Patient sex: M
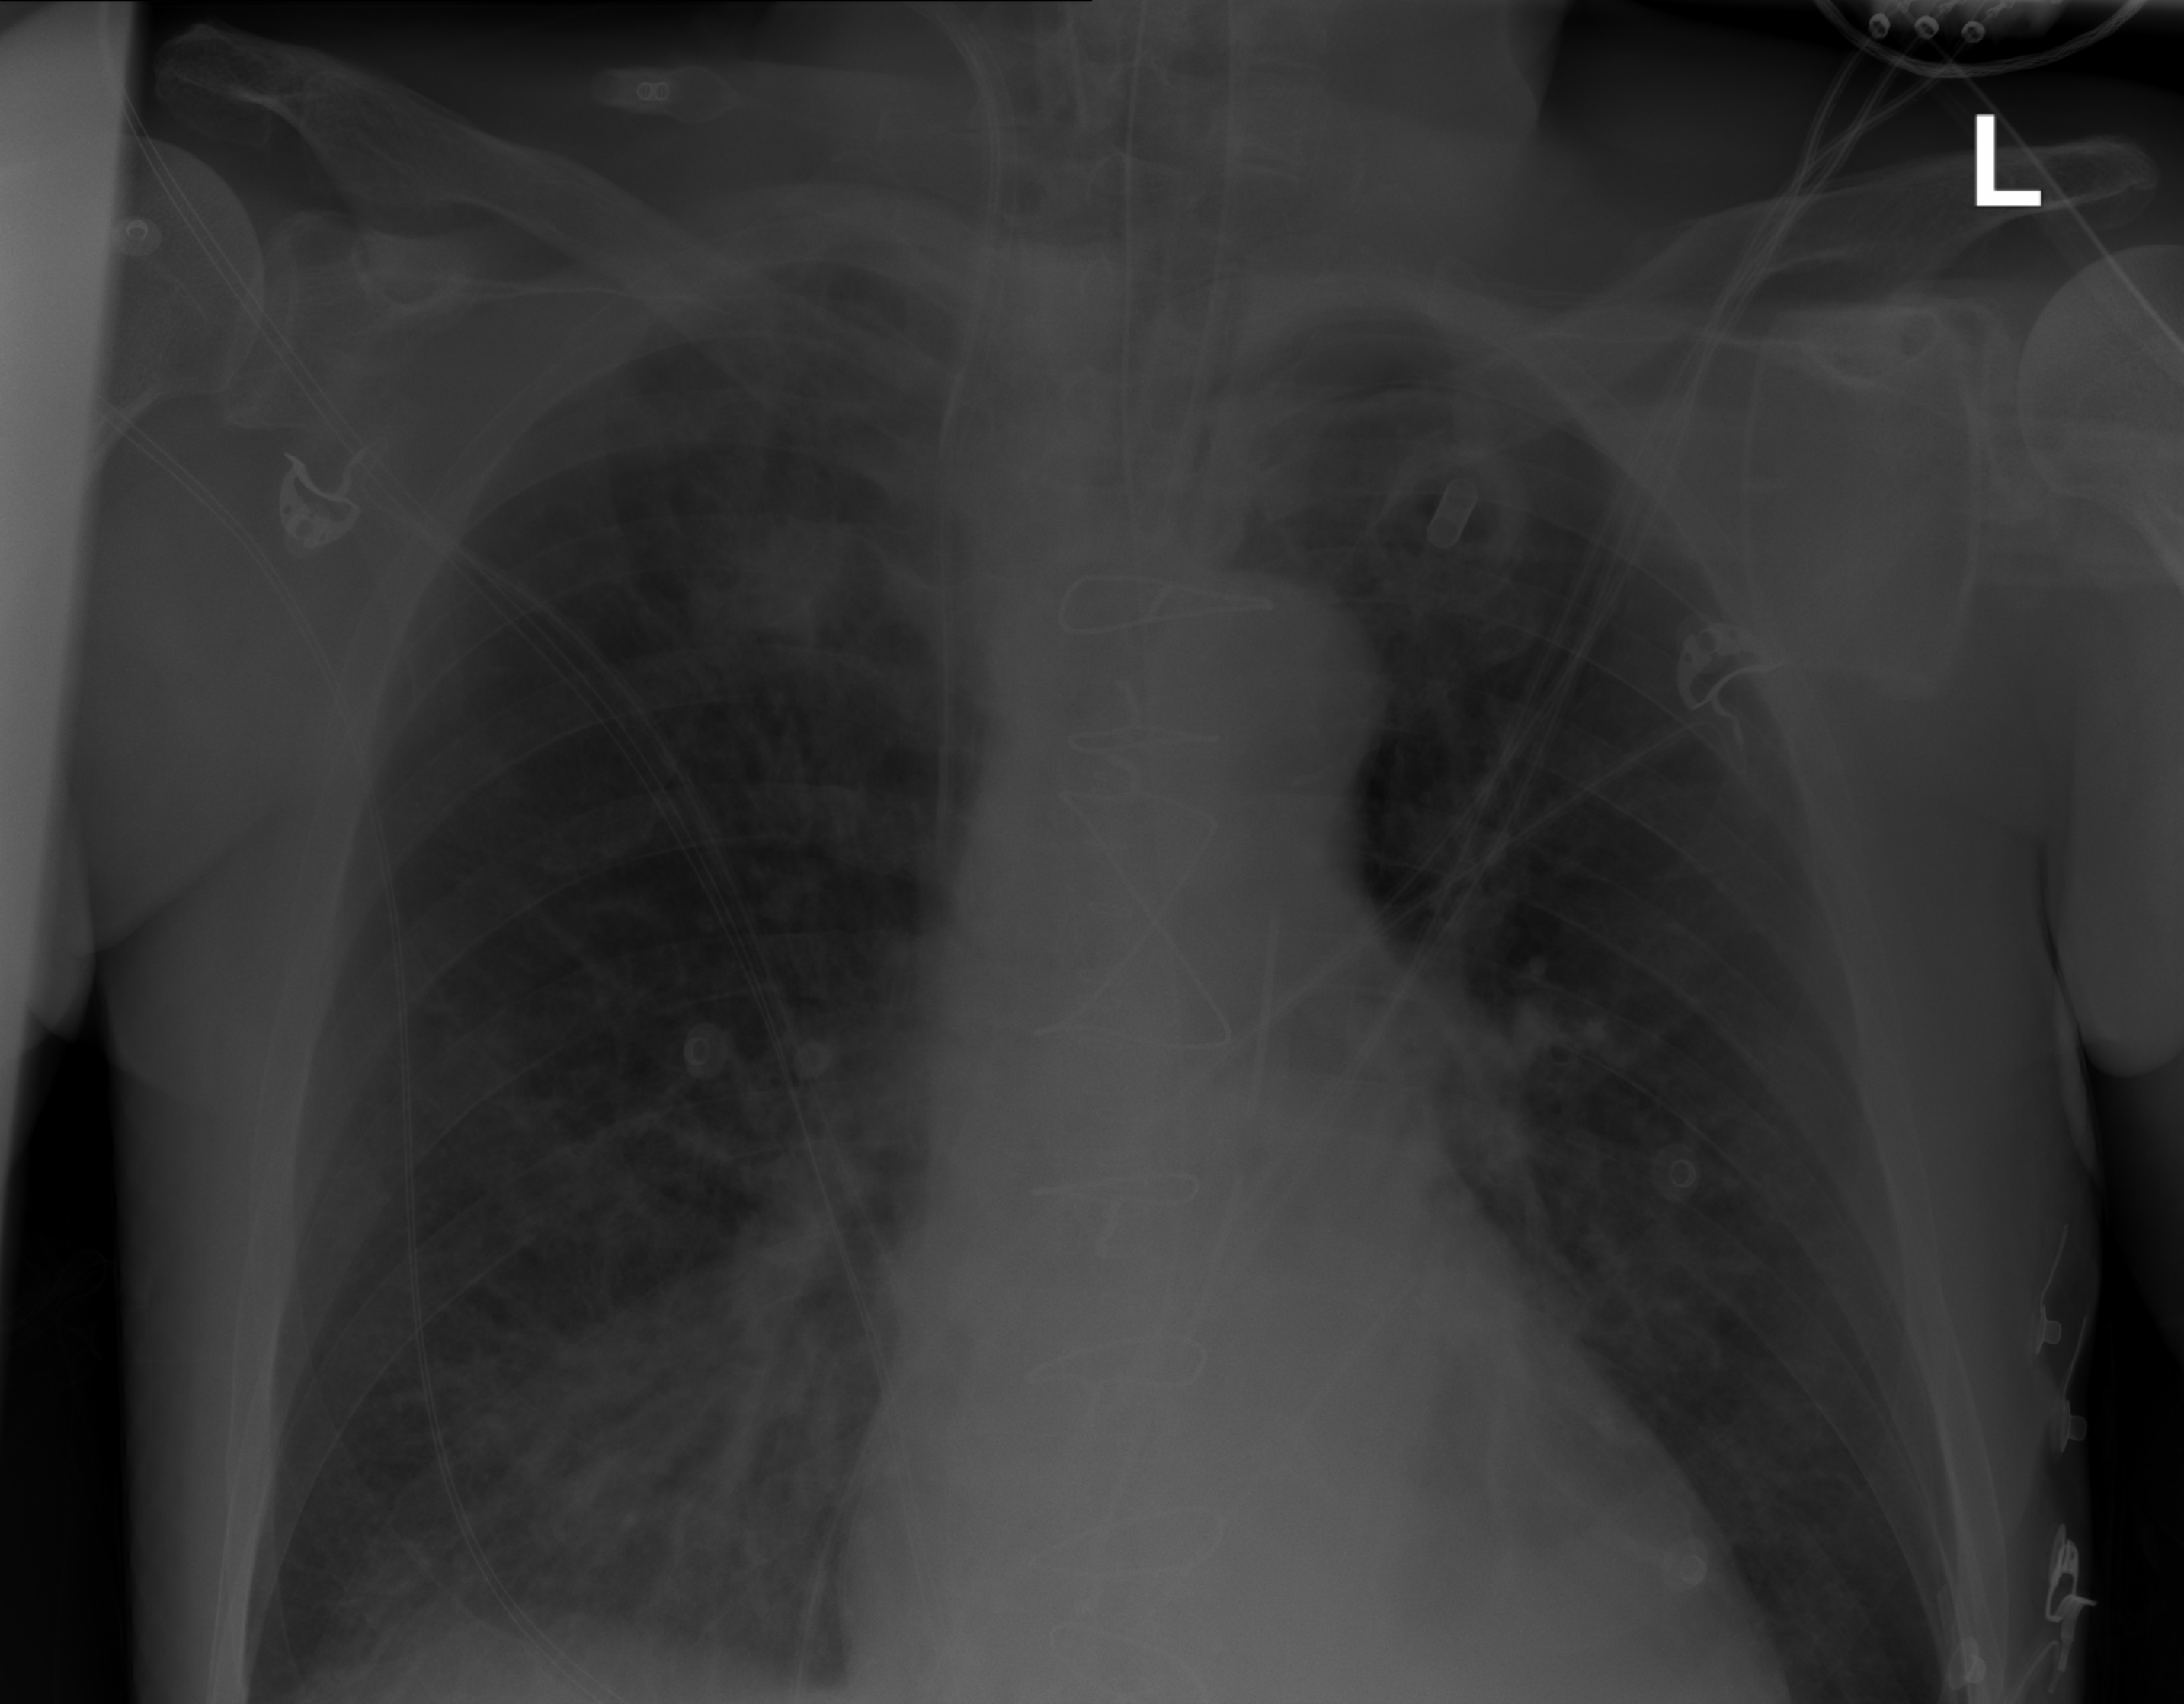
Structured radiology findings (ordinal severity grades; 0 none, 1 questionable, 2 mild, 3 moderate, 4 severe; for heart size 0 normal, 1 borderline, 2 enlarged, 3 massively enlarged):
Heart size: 2
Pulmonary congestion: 2
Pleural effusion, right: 0
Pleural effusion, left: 0
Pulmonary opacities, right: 2
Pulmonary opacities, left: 0
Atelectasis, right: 2
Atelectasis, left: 0